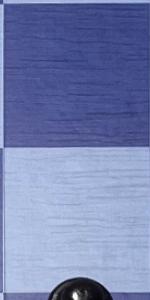
Label: Empty